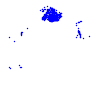
Particle: electron